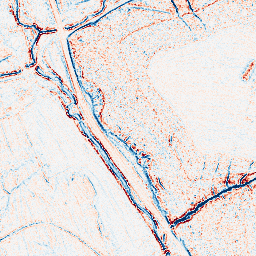
Category: edge_preserving
Decomposition family: bilateral
Decomposition parameters: d: 5
sigma_color: 100
sigma_space: 75
Upsampling method: cubic_mitchell
Upsampling parameters: scale: 8
Upsampling scale: 8